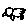
Label: bird